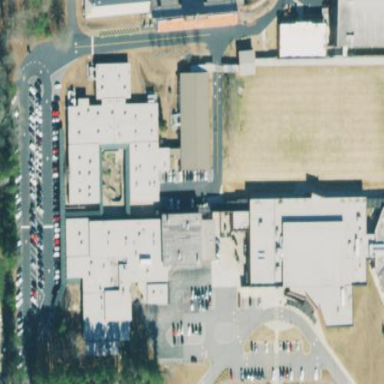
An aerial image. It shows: School building.